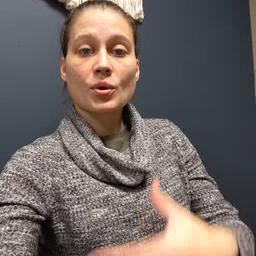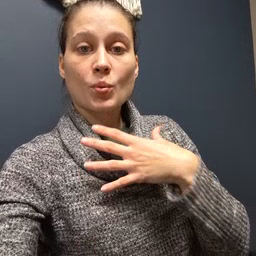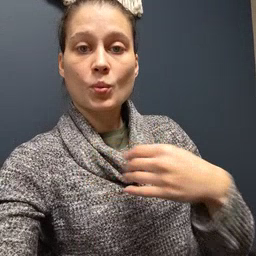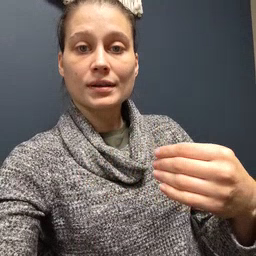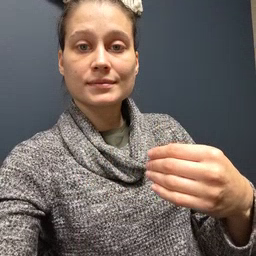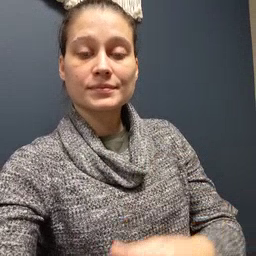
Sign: white